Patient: sex M, age 61
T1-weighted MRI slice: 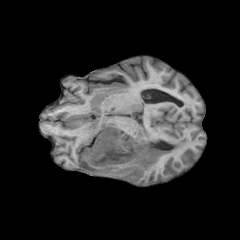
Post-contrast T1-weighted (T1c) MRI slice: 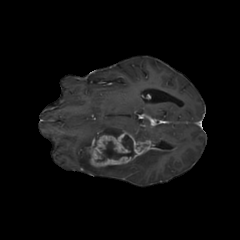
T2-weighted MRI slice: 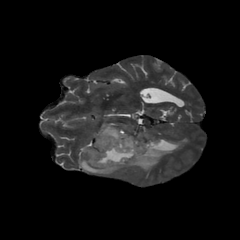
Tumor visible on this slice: yes
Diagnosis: Glioblastoma, IDH-wildtype
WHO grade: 4